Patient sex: F
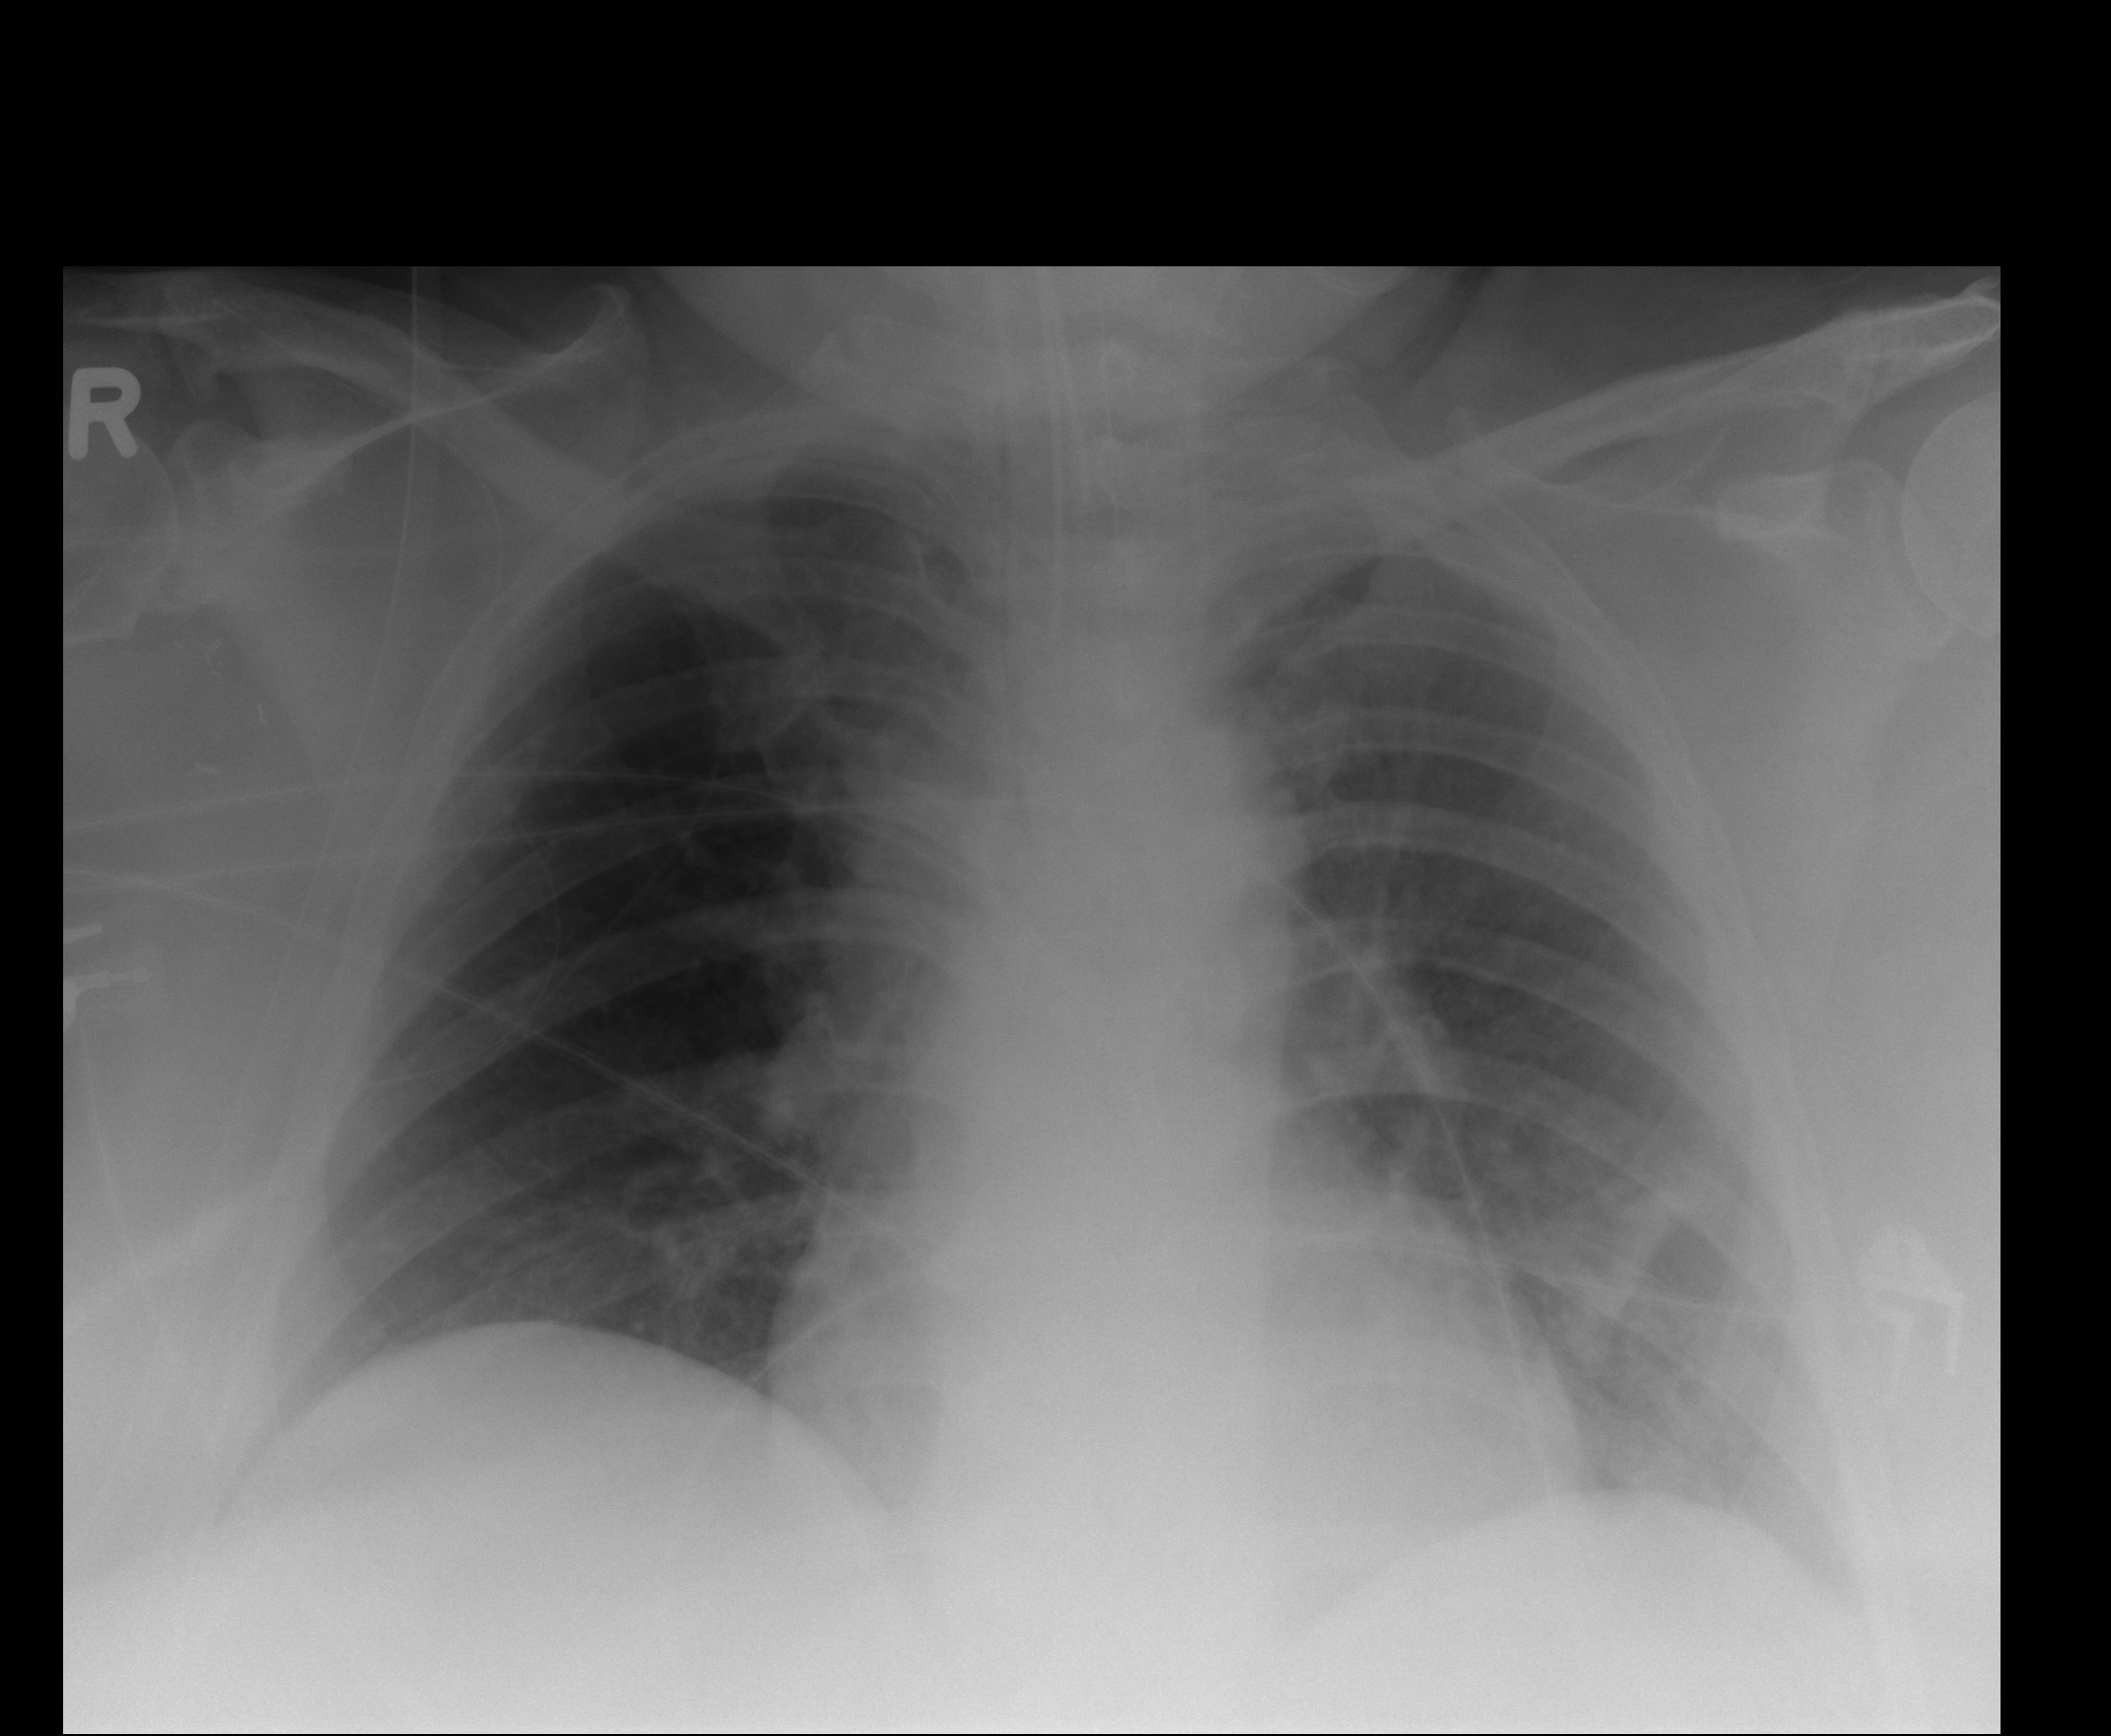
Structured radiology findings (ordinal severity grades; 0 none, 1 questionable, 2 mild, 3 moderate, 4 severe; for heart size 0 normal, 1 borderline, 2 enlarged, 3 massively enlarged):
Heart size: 0
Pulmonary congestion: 0
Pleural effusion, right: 0
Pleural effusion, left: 1
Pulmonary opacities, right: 0
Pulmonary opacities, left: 0
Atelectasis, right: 2
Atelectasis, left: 2